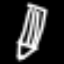
Label: pencil